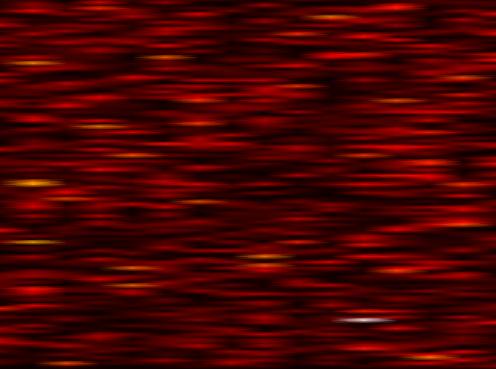
Label: UFMC